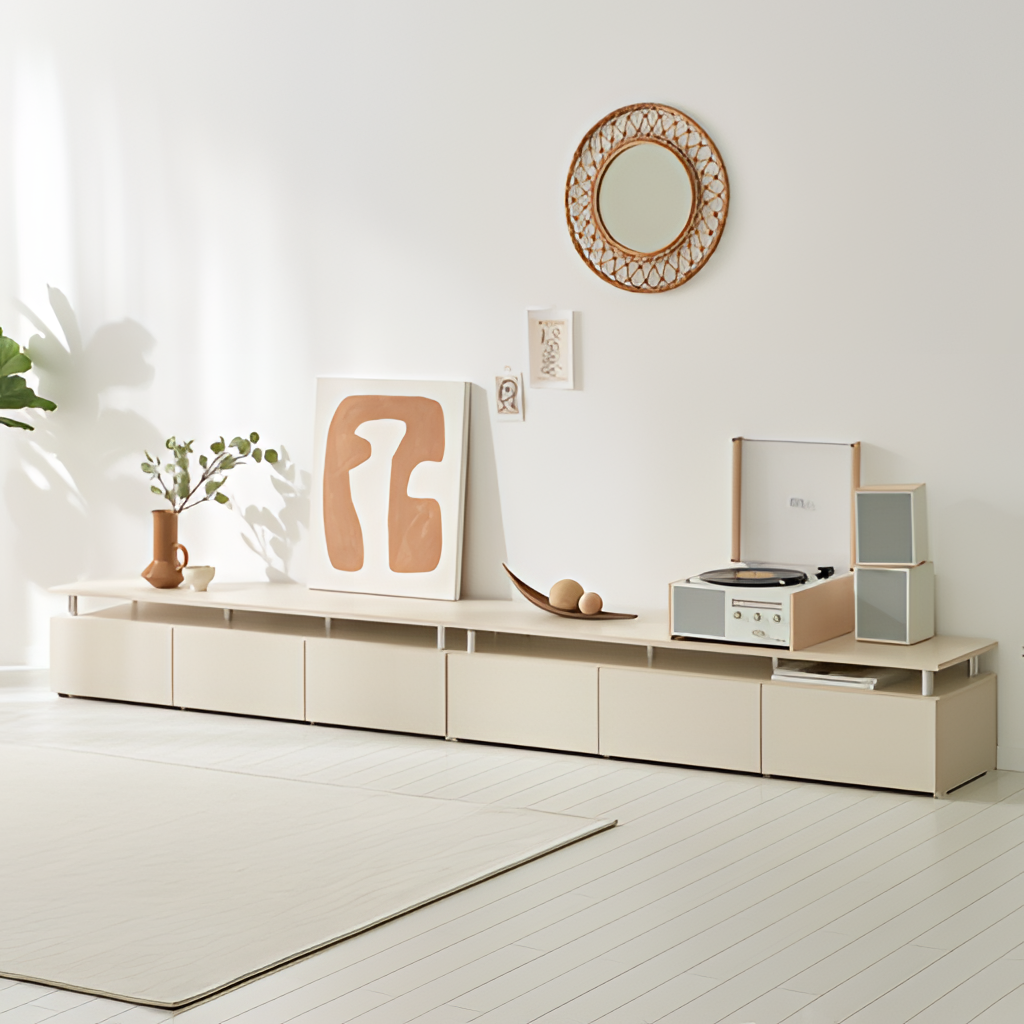
beige wood console table, living room, beige wood flooring, with plank pattern, paint wallpaper, with solid pattern, Scandinavian